Question: I defined my custom Django filter youtube_embed_url in templatetags/custom_filters.py. It takes an Youtube url and returns the string which is embed code for the video. The code for templatetags/custom_filters.py is below:
'''
from django import template
from django.conf import settings
register = template.Library()
import re
@register.filter(name='youtube_embed_url')
# converts youtube URL into embed HTML
# value is url
def youtube_embed_url(value):
match = re.search(r'^(http|https)\:\/\/www\.youtube\.com\/watch\?v\=(\w*)(\&(.*))?$', value)
if match:
embed_url = 'http://www.youtube.com/embed/%s' %(match.group(2))
res = "<iframe width="560" height="315" src="%s" frameborder="0" allowfullscreen></iframe>" %(embed_url)
return res
return ''
youtube_embed_url.is_safe = True
'''
Then I use this filter in link_page.html page. Here is the relevant portion of link_page.html:
'''
<div>
{{ link.url|youtube_embed_url }}
</div>
'''
However, when I view the link page in browser I see the HTML code as the string:

Thanks in advance, guys!
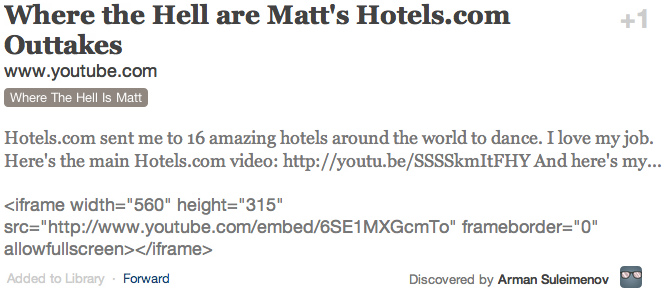
Answer: Good ol' <URL>.
'''
{{ link.url|youtube_embed_url|safe }}
'''